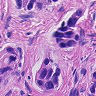
Metastatic tissue present: yes